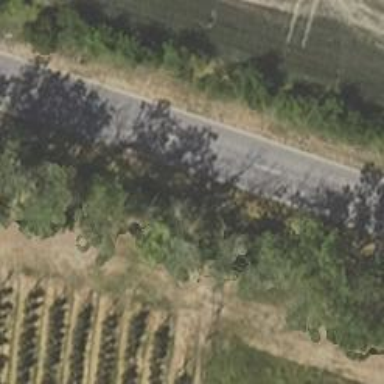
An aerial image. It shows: Row of deciduous broadleaved trees.